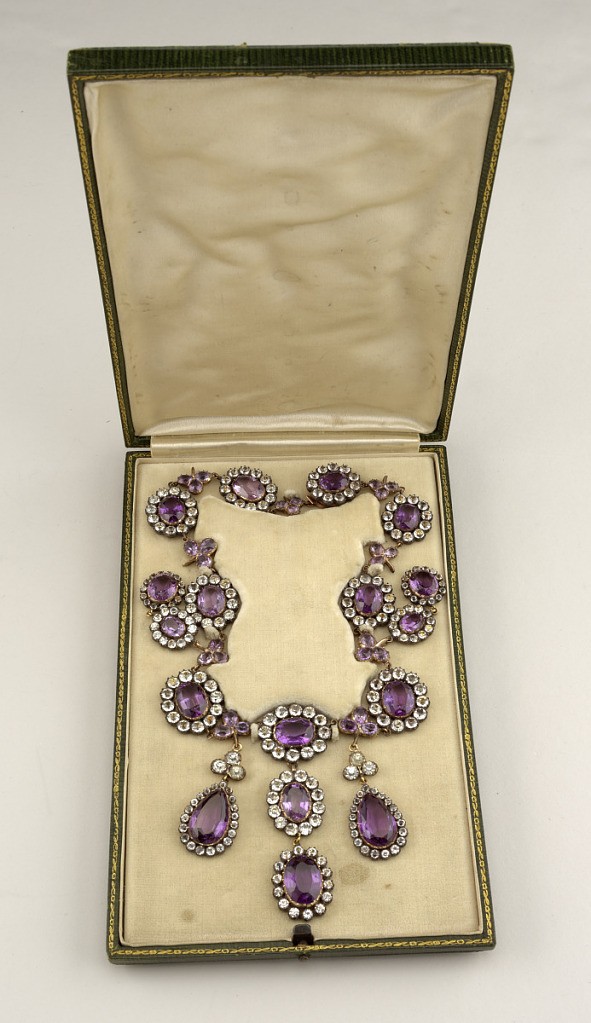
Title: necklace
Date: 18th century
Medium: amethyst, glass, gold
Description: A) Link necklace with clasp. Design of alternating motives a) oval amethysts surrounded by paste-diamonds and b) clover-leaf of three amethysts with gold bar for stem; five pendants, at center and outside. B) Two links each similar to a), between these pendants are two showing clover-leaf motif of three paste-diamonds above an amethyst (pointed oval in shape) surrounded by paste-diamonds.